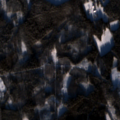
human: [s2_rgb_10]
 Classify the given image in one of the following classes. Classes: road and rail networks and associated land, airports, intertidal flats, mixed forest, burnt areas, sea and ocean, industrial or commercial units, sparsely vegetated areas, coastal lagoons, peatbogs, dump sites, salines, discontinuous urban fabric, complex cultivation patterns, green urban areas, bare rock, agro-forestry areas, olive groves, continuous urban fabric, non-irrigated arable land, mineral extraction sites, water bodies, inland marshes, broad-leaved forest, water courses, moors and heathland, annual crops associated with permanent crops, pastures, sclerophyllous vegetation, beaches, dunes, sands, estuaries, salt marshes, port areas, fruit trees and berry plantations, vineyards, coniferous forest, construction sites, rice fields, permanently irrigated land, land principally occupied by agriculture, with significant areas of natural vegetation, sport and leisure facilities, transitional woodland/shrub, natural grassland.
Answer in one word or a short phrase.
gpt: coniferous forest, mixed forest, transitional woodland/shrub